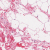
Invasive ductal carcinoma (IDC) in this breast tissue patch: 0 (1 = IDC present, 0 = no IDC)